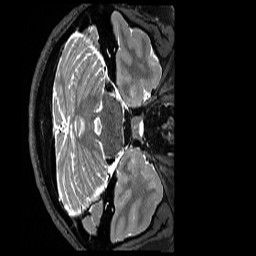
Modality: T2w
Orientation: axial
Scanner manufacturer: siemens
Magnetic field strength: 3 T
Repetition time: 3.2 s
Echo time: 0.563 s